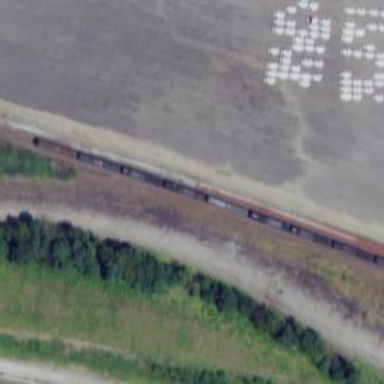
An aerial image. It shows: Abandoned railway yard is depicted.